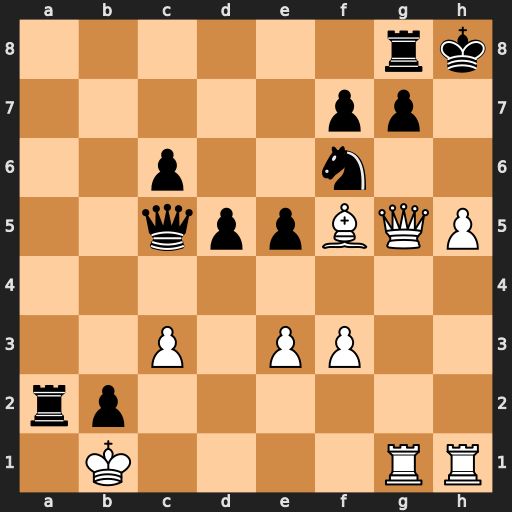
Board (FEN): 6rk/5pp1/2p2n2/2qppBQP/8/2P1PP2/rp6/1K4RR
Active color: w
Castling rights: -
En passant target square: -
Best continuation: h6 Ra1+ Kc2 Rc1+ Rxc1